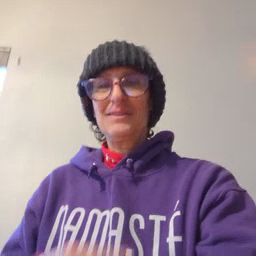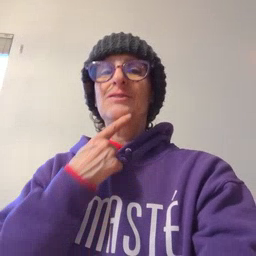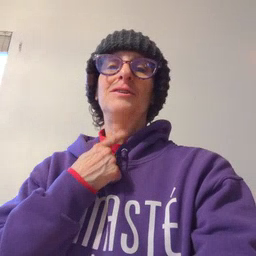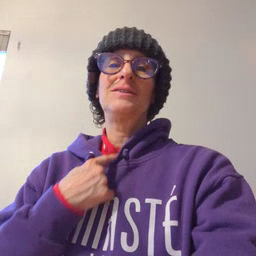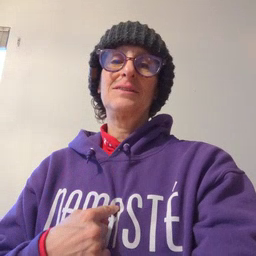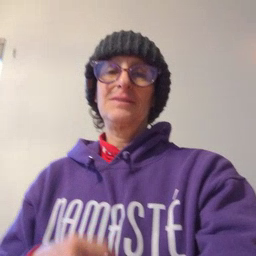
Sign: thirsty